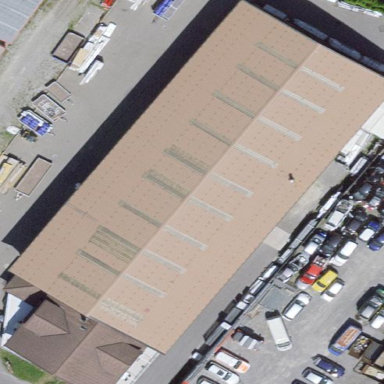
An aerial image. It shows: Industrial building.